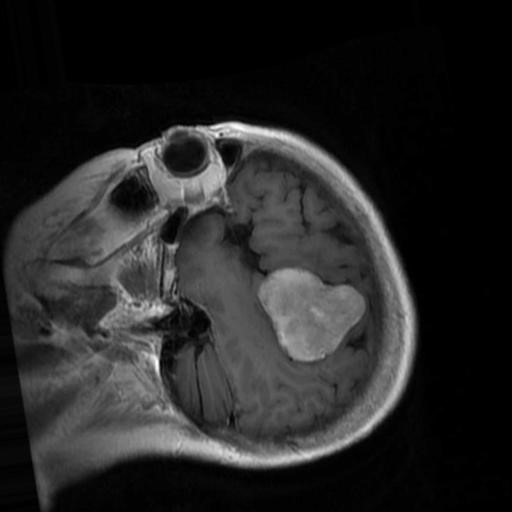
Label: brain_menin